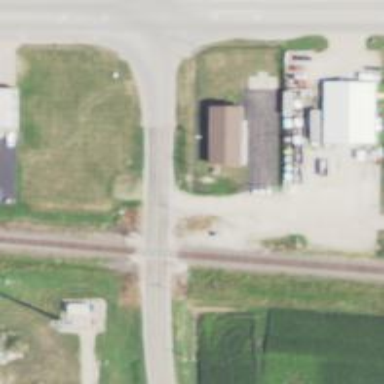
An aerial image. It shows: Level crossing along the railway.